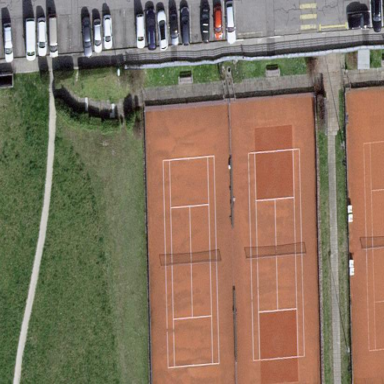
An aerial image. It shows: Tennis court on pitch.